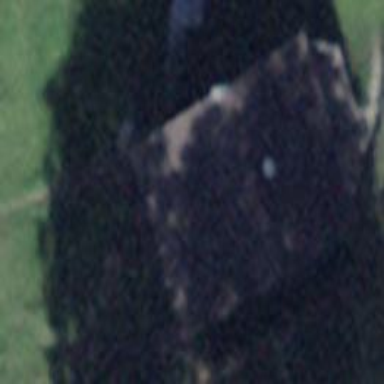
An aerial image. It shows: Cabin is depicted in the image.